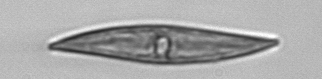
Label: Pleurosigma